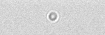
Label: camera_spot